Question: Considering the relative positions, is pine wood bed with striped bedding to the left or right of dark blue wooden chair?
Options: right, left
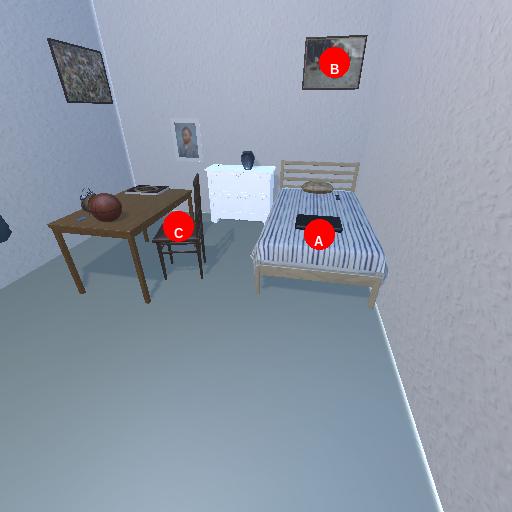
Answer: right